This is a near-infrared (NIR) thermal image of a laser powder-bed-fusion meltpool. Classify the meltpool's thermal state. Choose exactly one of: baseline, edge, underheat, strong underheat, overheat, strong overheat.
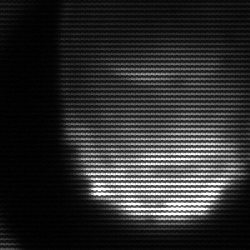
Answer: edge